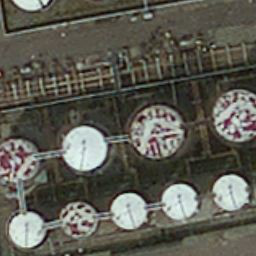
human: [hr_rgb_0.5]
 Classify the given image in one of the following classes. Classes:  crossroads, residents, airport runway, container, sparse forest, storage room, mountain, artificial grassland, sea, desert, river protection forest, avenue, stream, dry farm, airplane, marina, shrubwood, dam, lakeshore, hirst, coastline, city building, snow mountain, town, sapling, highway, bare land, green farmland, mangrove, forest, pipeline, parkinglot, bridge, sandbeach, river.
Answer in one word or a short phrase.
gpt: storage room